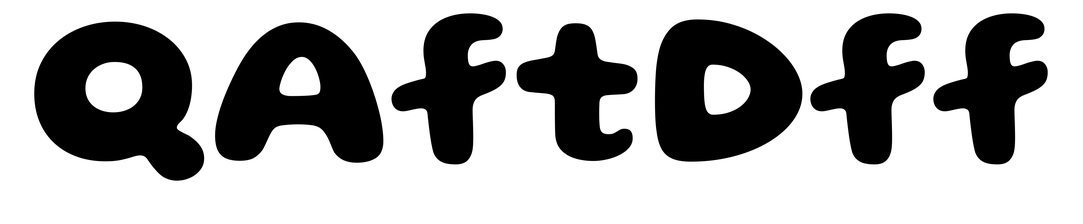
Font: Gluten_Bold